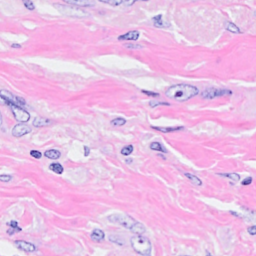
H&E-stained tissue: Breast